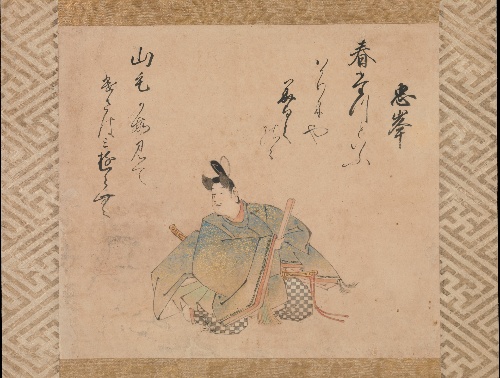
Artist: Iwasa Matabei
Artist bio: Japanese, 1578–1650
Date: early 17th century
Object type: Hanging scroll
Classification: Paintings
Medium: Hanging scroll; ink, color, gold and silver on paper
Culture: Japan
Period: Edo period (1615–1868)
Dimensions: Image: 11 1/4 × 12 3/4 in. (28.6 × 32.4 cm); Overall with mounting: 47 3/4 × 16 5/8 in. (121.3 × 42.2 cm); Overall with knobs: 47 3/4 × 18 3/4 in. (121.3 × 47.6 cm)
Department: Asian Art
Credit line: The Harry G. C. Packard Collection of Asian Art, Gift of Harry G. C. Packard, and Purchase, Fletcher, Rogers, Harris Brisbane Dick, and Louis V. Bell Funds, Joseph Pulitzer Bequest, and The Annenberg Fund Inc. Gift, 1975
Accession year: 1975
Repository: Metropolitan Museum of Art, New York, NY
Tags: Men|Poets